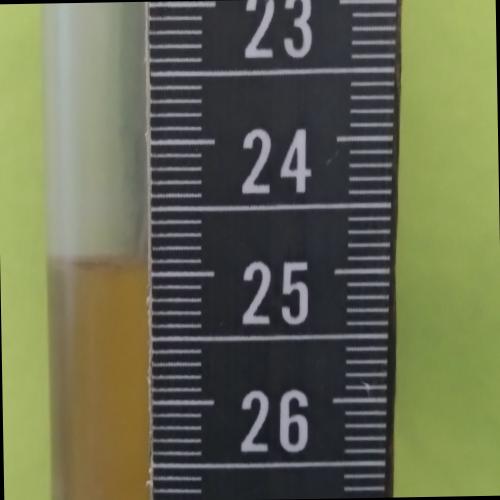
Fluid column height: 24.9 cm